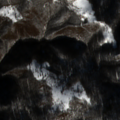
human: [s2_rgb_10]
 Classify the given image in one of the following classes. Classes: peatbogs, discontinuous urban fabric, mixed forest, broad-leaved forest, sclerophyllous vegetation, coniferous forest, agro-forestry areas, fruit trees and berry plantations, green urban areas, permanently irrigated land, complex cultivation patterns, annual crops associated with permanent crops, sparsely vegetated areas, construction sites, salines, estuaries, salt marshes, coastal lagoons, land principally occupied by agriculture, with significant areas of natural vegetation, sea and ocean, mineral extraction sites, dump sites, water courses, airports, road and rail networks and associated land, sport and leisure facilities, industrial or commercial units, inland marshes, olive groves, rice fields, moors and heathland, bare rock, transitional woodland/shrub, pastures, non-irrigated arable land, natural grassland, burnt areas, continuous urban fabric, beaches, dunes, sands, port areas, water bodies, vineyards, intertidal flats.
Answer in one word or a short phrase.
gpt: broad-leaved forest, mixed forest